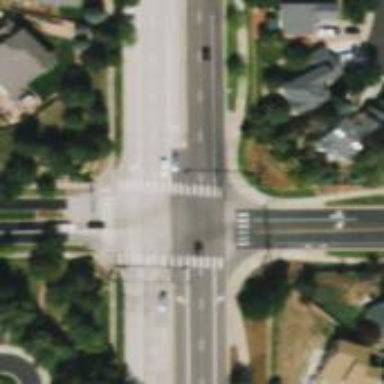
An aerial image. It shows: Marked crossing on footway.